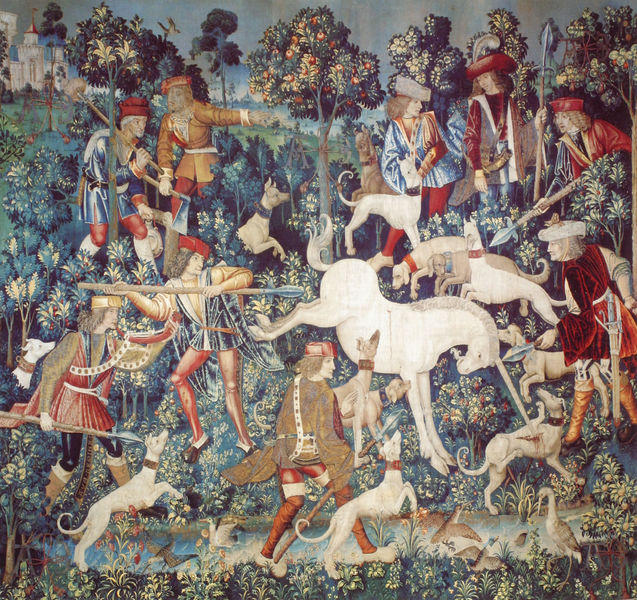
Titel: Die Jagd des Einhorns als Allegorie der Leidenschaft
Institution: New York, The Metropolitan Museum of Art, The Cloisters
Schlagwörter: baum, blau, himmel, kampf, mann, wasser, weiß, bäume, fluss, grün, menschen, äste, männer, hund, hunde, rot, schloss, bach, pflanzen, wald, pferd, pferde, turm, garten, apfel, äpfel, enten, lanze, burg, jagd, schimmel, jäger, mittelalter, speer, einhorn